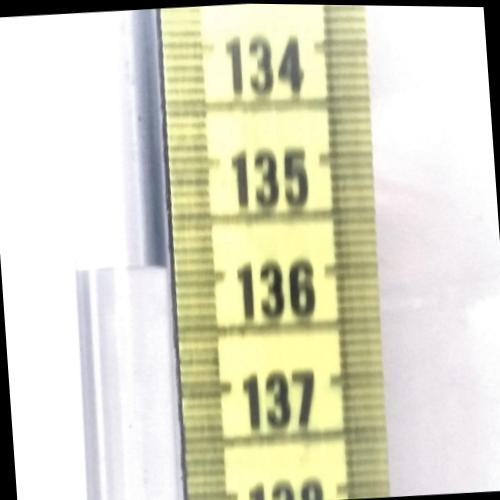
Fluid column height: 136.0 cm